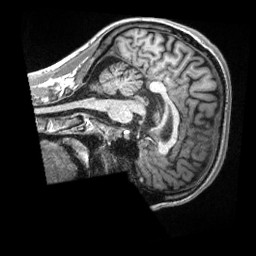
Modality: T1w
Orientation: sagittal
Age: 31
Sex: male
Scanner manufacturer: siemens
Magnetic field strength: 3 T
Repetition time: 2.3 s
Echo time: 0.00288 s